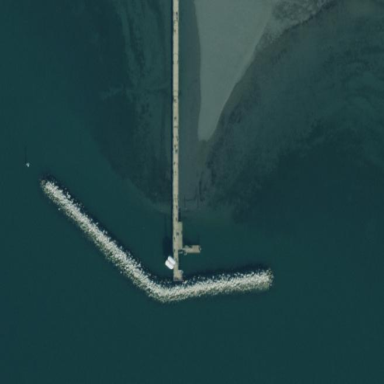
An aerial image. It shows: Breakwater structure.